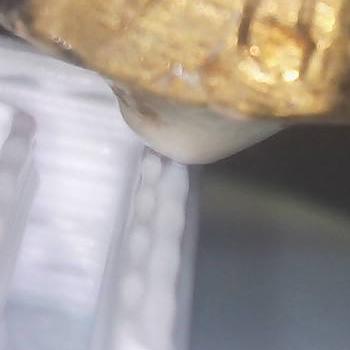
Flow rate: 49%